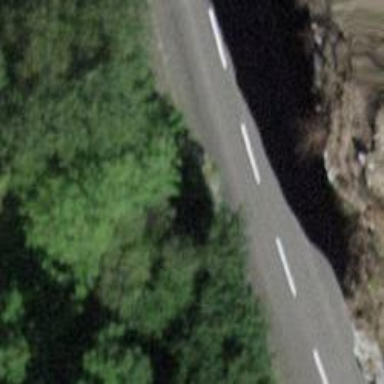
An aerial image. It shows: Natural cliff.